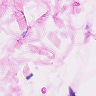
Metastatic tissue present: no